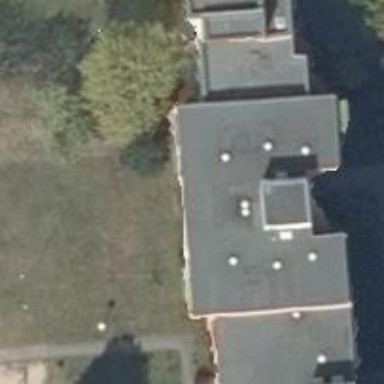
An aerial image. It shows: The image shows part of apartment building.